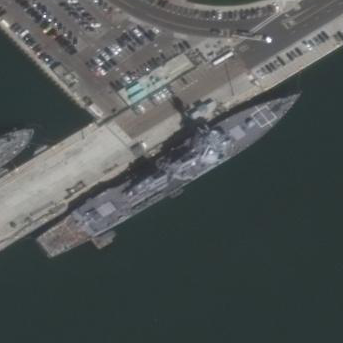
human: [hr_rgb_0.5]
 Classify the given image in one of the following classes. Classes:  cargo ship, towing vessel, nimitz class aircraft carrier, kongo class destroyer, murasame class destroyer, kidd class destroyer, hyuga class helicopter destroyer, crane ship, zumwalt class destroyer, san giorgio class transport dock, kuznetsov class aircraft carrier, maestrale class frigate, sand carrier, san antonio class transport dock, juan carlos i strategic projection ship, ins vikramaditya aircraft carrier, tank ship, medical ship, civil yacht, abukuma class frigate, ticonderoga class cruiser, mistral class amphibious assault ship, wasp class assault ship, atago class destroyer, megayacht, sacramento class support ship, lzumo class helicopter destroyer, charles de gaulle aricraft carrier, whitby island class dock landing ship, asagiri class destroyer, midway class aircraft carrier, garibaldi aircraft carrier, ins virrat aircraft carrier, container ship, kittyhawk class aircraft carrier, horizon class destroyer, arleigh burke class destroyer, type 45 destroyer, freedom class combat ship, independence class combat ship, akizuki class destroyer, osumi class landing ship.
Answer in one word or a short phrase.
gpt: Arleigh Burke class destroyer